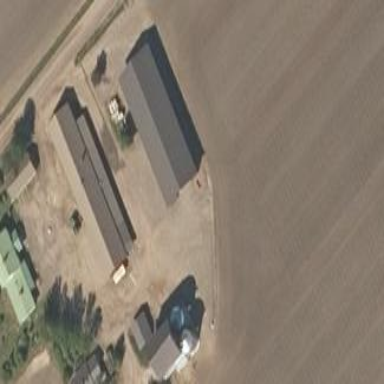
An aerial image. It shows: Farmyard area.